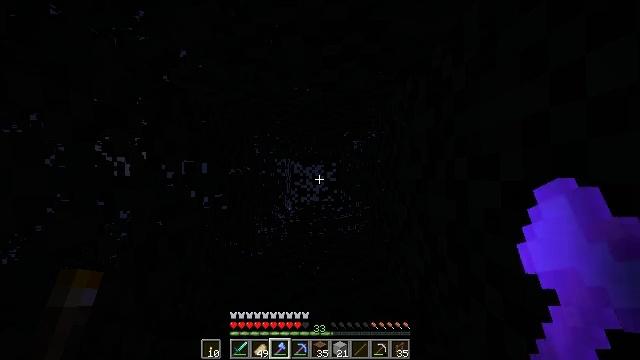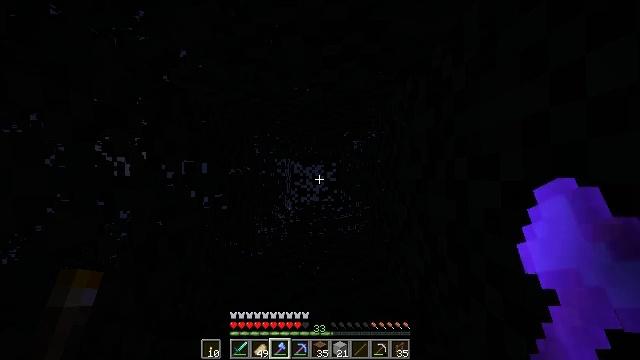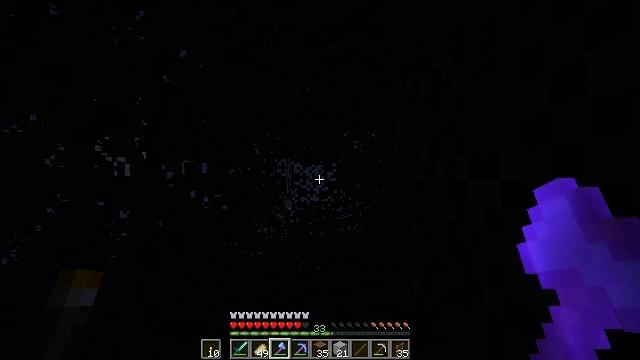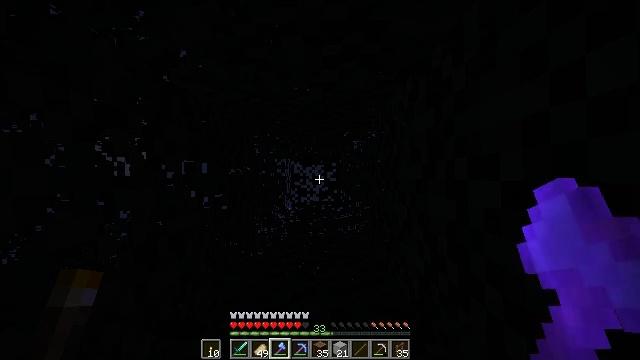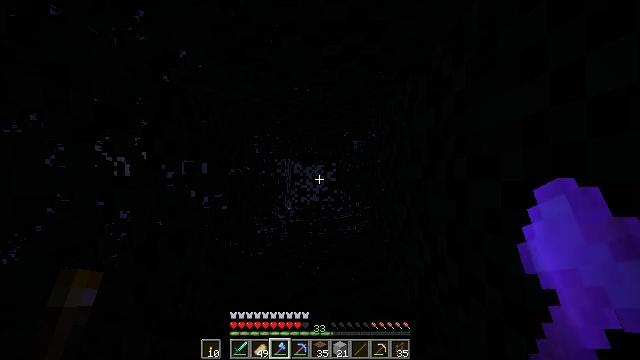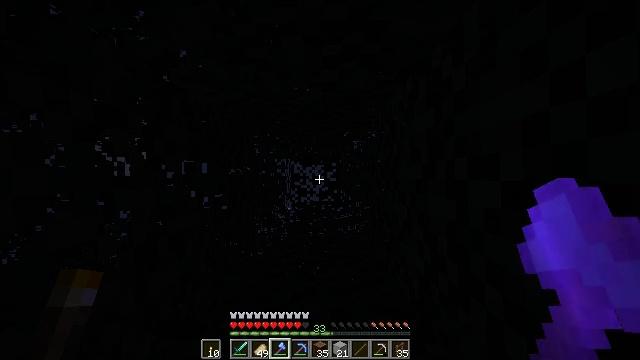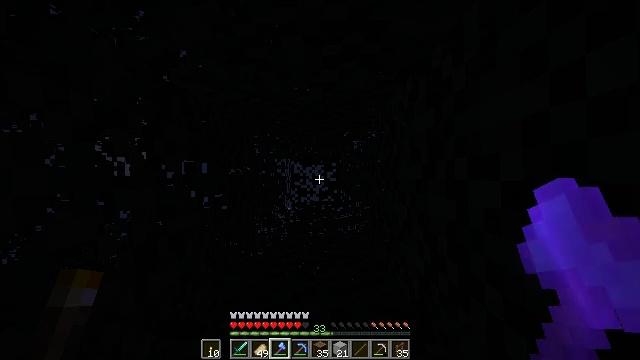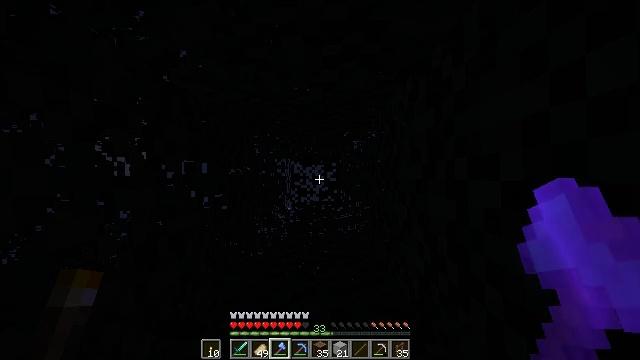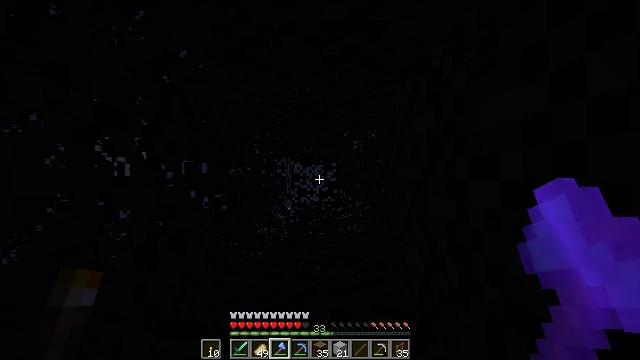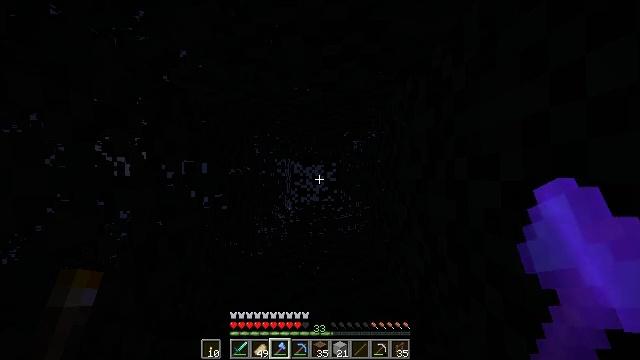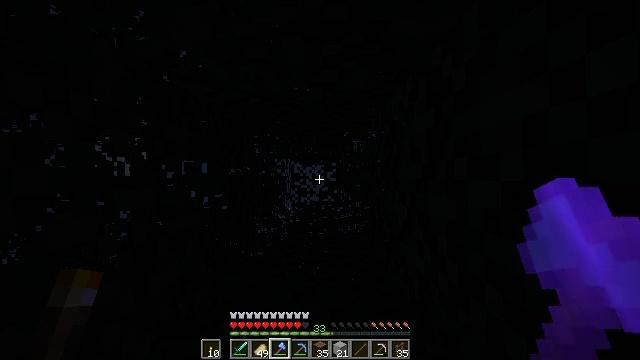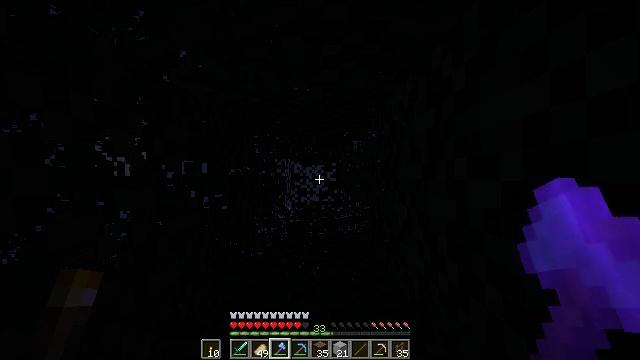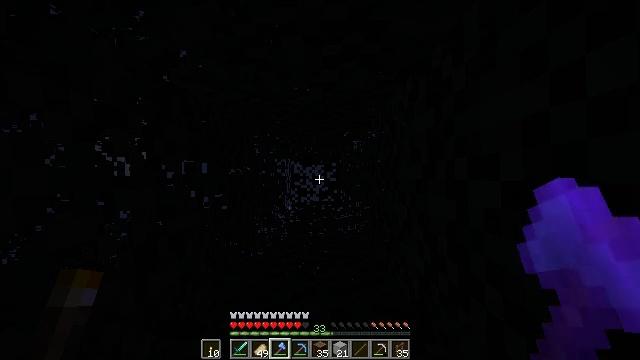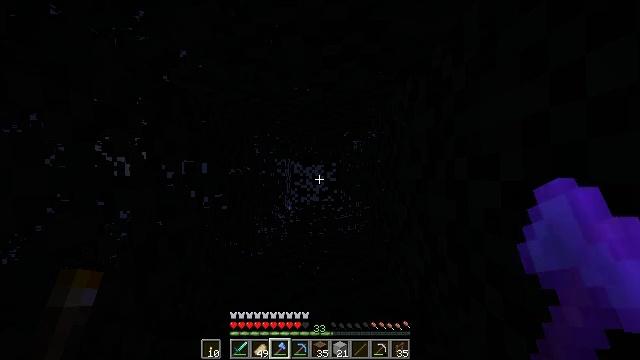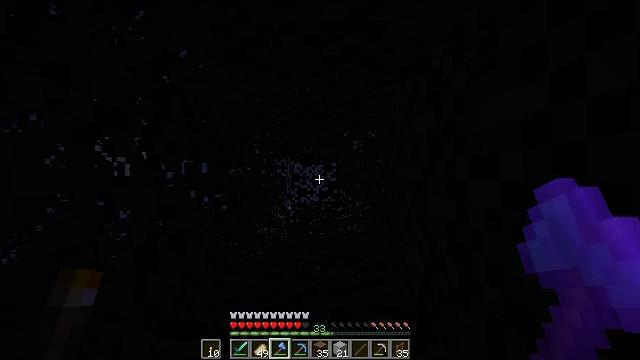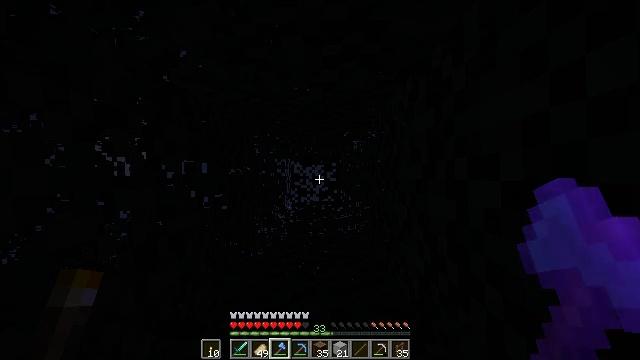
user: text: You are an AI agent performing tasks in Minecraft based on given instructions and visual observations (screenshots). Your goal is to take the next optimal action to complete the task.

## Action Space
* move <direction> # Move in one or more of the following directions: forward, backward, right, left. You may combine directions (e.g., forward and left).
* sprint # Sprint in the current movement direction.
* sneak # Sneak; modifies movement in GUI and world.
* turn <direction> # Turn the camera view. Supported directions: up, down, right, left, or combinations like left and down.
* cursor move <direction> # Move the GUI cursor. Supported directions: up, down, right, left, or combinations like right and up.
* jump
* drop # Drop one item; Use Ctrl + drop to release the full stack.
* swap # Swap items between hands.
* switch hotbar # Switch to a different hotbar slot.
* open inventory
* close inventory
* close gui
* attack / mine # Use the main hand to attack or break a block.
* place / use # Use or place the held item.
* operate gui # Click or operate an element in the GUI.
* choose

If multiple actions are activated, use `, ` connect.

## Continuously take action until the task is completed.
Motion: motion action
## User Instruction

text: Disassemble the brown bed.
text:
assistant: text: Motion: no_op
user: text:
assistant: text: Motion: no_op
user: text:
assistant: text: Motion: no_op
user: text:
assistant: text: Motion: no_op
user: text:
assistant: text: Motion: no_op
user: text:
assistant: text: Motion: no_op
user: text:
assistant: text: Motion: no_op
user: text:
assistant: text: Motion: no_op
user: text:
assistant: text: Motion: no_op
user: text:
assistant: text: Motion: no_op
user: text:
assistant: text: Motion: no_op
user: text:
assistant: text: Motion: no_op
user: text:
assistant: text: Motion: no_op
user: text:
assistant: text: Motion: no_op
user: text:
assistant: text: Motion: no_op
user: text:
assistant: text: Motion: no_op
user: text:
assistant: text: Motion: no_op
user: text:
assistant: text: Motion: no_op
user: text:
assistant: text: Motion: no_op
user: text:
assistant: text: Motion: no_op
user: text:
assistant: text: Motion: no_op
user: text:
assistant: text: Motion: no_op
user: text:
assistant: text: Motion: no_op
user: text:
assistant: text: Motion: no_op
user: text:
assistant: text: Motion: no_op
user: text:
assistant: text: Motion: no_op
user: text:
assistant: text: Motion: no_op
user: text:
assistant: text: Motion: no_op
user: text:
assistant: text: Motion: no_op
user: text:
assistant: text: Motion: no_op